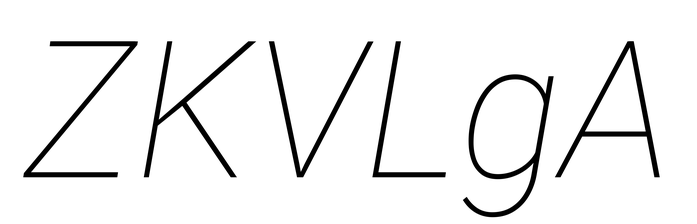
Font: Roboto-Italic_Thin_Italic